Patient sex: F
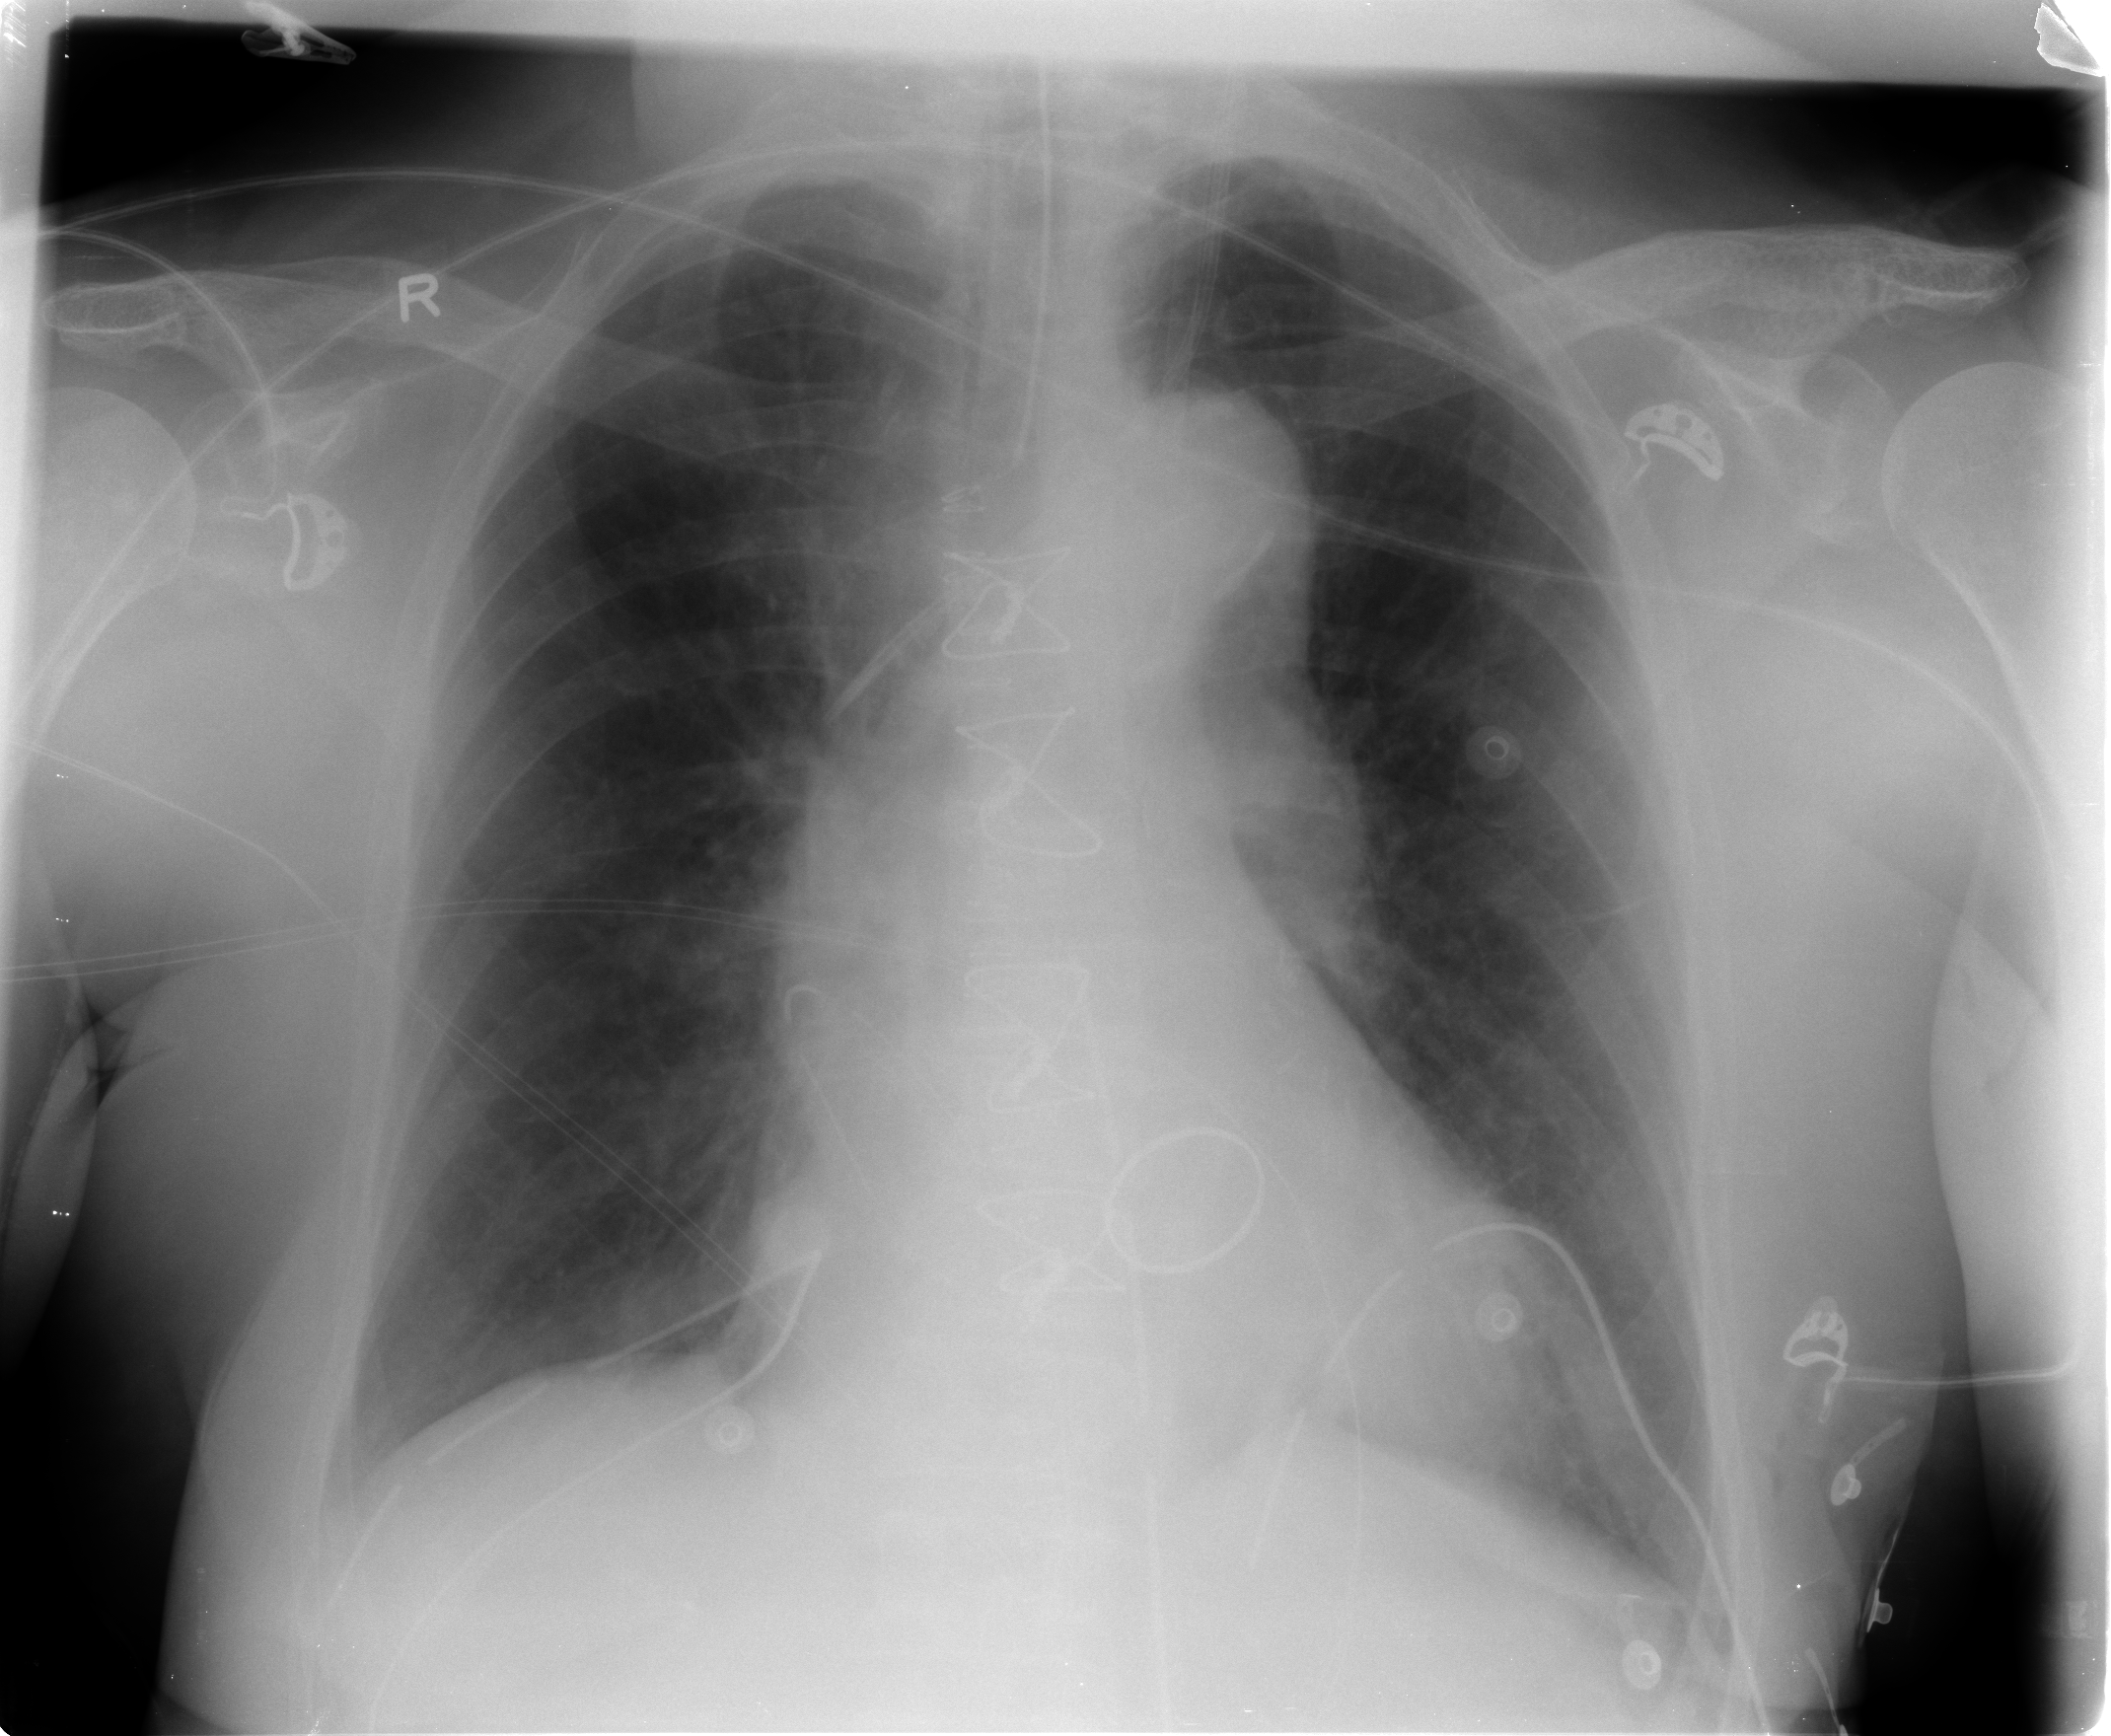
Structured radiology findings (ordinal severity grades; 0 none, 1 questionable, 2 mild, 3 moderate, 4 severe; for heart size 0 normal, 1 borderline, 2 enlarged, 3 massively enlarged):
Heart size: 0
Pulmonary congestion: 2
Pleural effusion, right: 0
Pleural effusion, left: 0
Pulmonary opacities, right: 0
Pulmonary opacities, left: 0
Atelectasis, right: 0
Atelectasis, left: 0